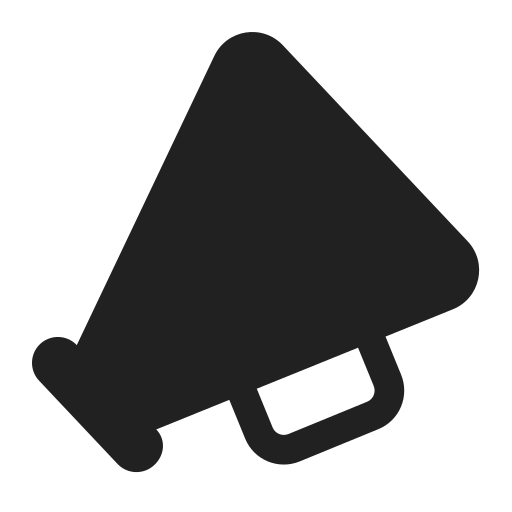
megaphone high contrast